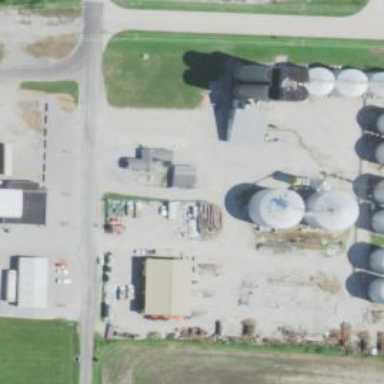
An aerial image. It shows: Storage tank with man-made structure.